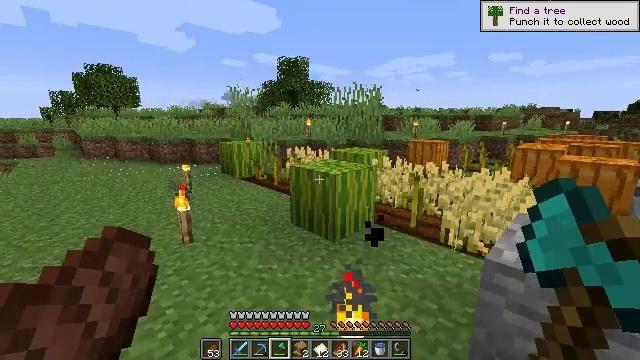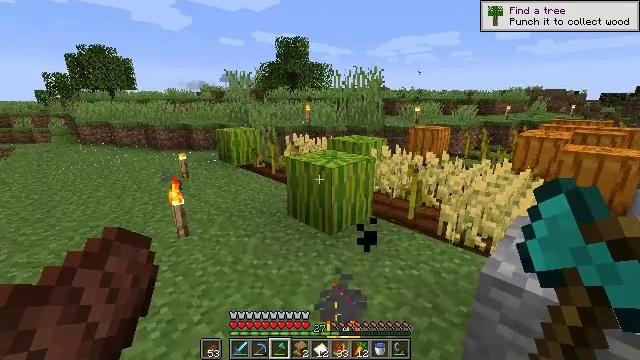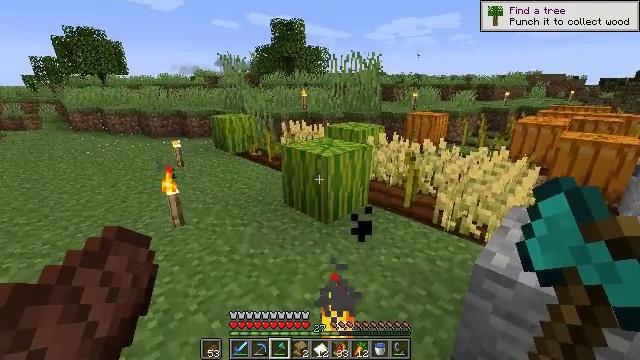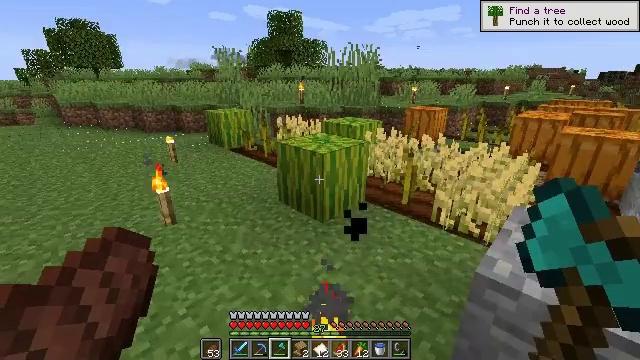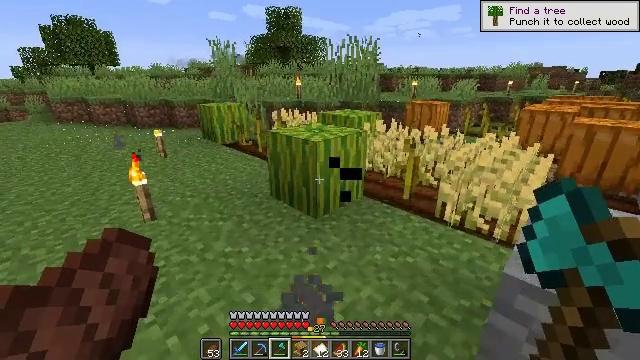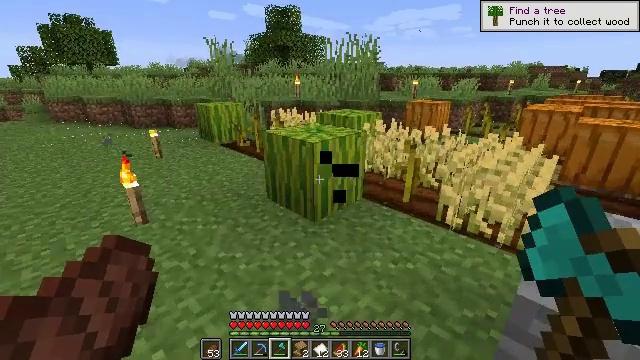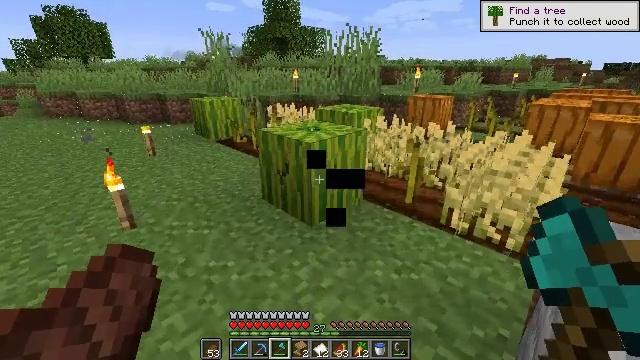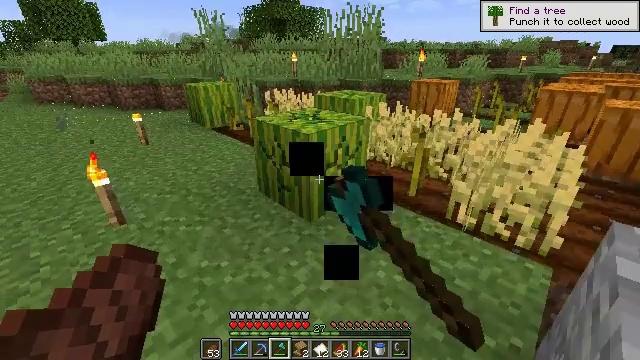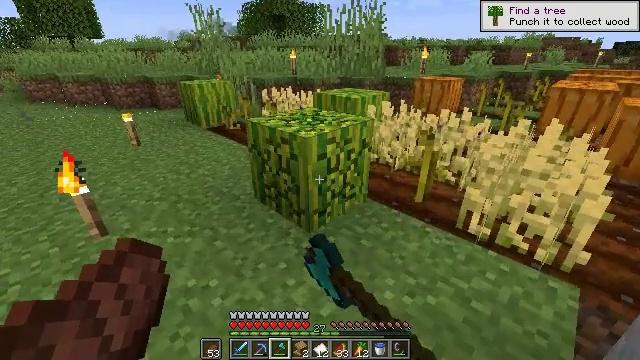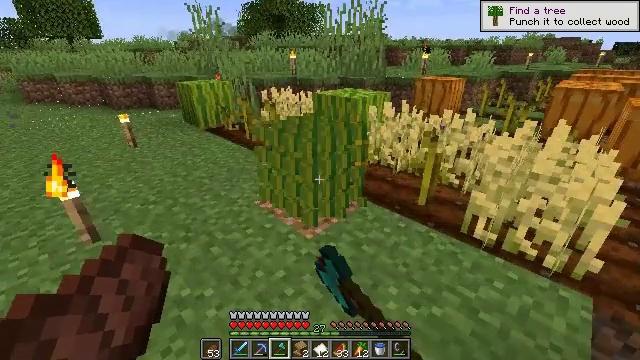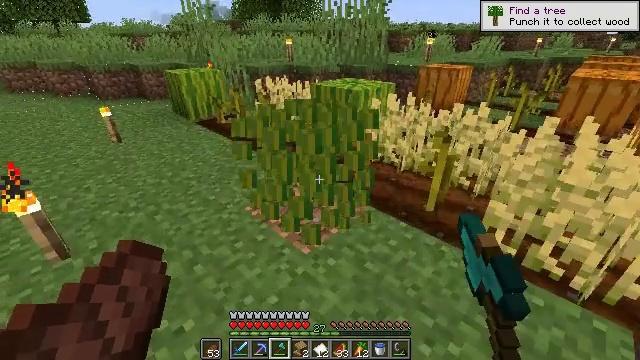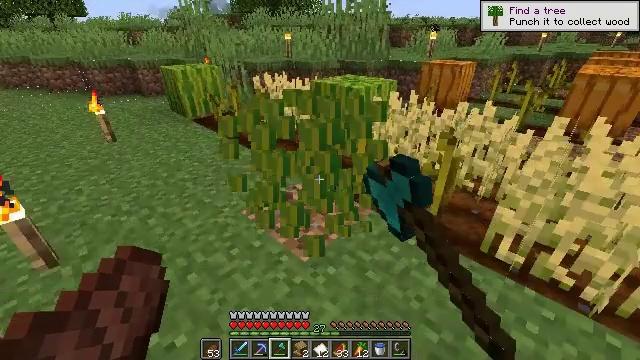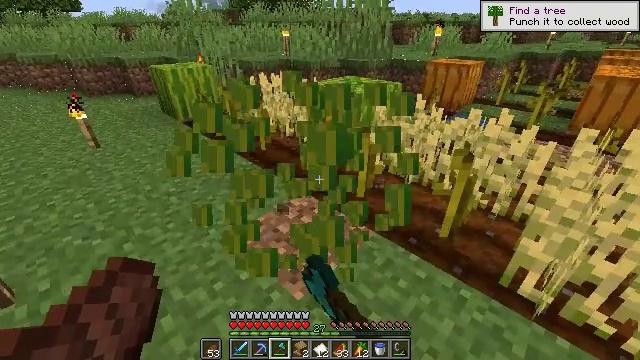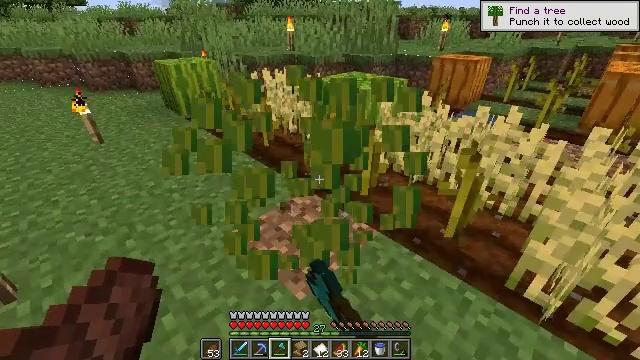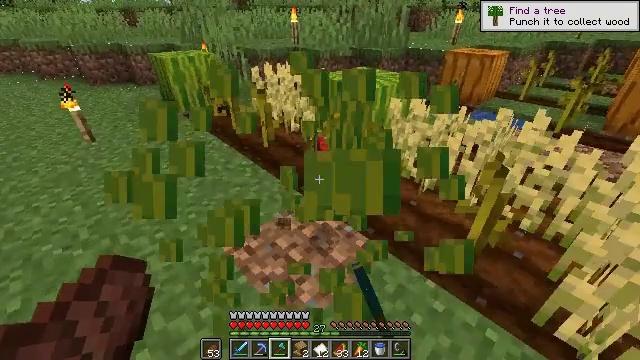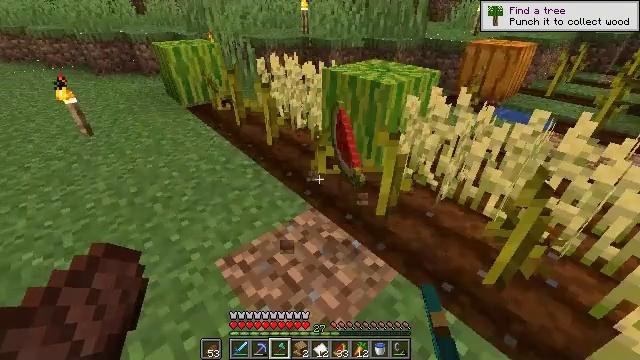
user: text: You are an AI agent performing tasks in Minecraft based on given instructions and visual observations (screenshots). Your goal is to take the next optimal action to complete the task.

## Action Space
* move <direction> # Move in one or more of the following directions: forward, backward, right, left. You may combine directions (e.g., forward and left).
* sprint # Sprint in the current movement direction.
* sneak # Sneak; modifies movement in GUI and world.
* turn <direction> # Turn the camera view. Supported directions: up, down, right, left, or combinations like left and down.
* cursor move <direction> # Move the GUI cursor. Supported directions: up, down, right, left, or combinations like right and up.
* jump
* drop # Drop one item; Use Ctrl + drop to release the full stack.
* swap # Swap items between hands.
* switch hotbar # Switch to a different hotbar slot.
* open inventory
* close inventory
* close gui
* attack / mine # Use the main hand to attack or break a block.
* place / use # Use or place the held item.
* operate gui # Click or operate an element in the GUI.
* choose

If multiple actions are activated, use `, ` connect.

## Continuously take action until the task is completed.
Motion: motion action
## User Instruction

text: Mine a melon block.
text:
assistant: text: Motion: move forward, turn down
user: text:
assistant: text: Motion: move forward, turn down
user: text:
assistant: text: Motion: move forward, turn down
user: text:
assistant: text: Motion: move forward
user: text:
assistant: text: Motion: move forward
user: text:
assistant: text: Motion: move forward, turn down, attack / mine
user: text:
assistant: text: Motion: move forward, turn down, attack / mine
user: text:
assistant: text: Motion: move forward, attack / mine
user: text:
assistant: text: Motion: move forward, attack / mine
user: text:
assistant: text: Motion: move forward, turn down, attack / mine
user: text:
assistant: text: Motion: move forward, attack / mine
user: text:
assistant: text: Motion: move forward, attack / mine
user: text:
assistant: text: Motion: move forward, attack / mine
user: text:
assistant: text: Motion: move forward, turn left and down
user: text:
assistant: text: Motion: move forward, turn left and down
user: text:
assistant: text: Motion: move forward and move right, turn left and down
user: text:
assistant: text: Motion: move right, turn left and down
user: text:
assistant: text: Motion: turn left and down
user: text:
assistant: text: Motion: move forward, turn left
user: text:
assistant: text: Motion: move forward, turn left
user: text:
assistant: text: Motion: move forward
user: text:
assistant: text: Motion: move forward, turn left
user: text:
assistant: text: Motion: move forward, turn left
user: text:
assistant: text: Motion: move forward, turn left
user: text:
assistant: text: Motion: move forward, turn left
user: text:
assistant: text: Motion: move forward, turn left
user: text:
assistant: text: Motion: move forward
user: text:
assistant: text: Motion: move forward
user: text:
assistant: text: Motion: move forward
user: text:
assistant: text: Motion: move forward, turn up